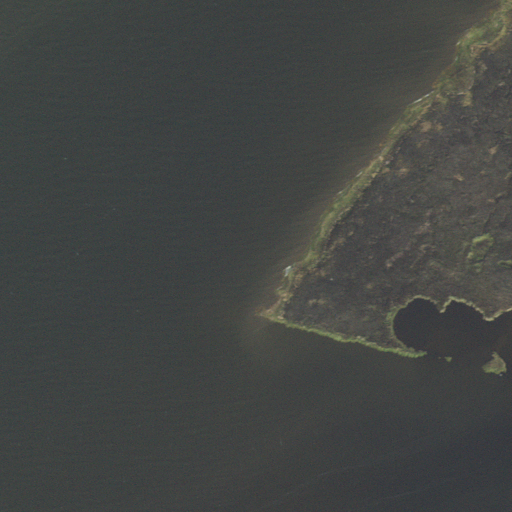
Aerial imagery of cape in North Carolina named Mulberry Point containing open water and herbaceous wetlands